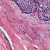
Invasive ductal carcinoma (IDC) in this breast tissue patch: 0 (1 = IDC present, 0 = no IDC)